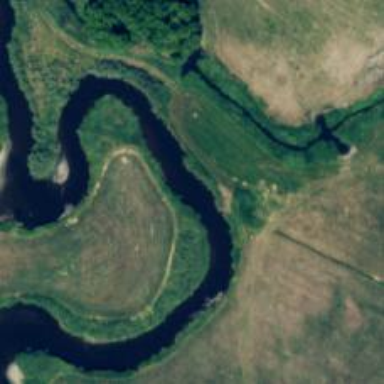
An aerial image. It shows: Beautiful view of river.